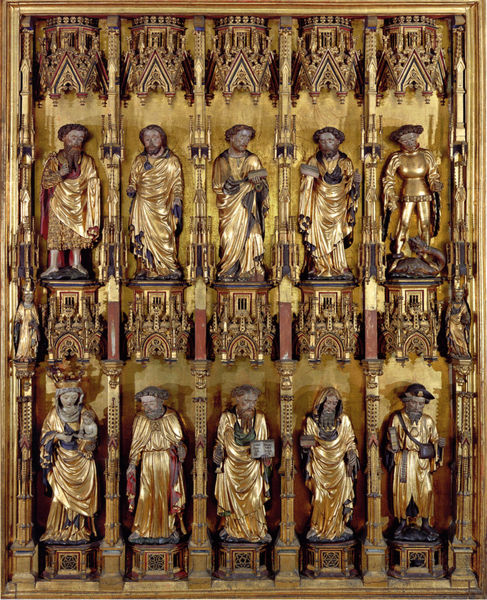
Titel: Altar der Goldenen Tafel aus St. Michael in Lüneburg, rechter Flügel
Künstler: unbekannt
Standort: Hannover
Institution: Niedersächsisches Landesmuseum
Schlagwörter: blau, flügel, fuß, hand, mann, umhang, menschen, braun, frau, frisur, holz, hut, kleider, männer, pfeiler, säule, säulen, rot, ornament, bart, barock, bibel, johannes, rahmen, sockel, stehen, kirche, figur, gewand, gold, haare, mantel, kind, gotik, krone, statue, relief, russland, figuren, tafel, detail, podest, galerie, moses, buch, vergoldet, dom, reihe, koloriert, beten, ritter, rüstung, altar, kapitelle, kathedrale, schnitzerei, kasten, portal, serie, skulpturen, statuen, gotisch, spitzbogen, christus, jesus, chor, baldachin, umhänge, heilige, gefasst, postament, jünger, maria, madonna, marie, drachen, goldgrund, drache, geschnitzt, altarbild, drachentöter, georg, maßwerk, nischen, hauptportal, zehn, jesuskind, markus, retabel, apostel, lukas, attribute, aposteln, figurenreihe, holzschnitzerei, ünger